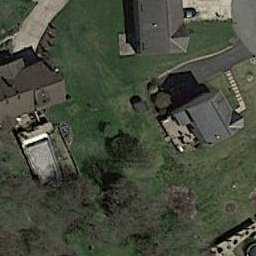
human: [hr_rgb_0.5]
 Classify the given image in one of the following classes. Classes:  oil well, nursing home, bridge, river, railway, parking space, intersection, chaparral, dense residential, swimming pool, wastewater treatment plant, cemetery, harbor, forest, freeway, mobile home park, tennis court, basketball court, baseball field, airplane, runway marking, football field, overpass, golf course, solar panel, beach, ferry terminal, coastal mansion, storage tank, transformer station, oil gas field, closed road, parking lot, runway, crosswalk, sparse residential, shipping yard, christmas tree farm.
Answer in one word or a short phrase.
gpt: sparse residential